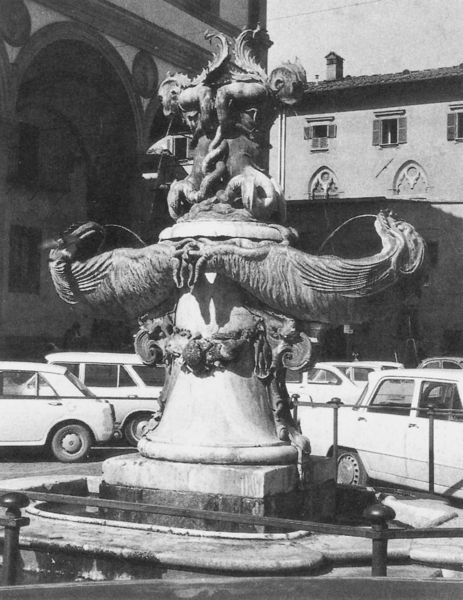
Titel: Brunnen auf der Piazza Santissima Annunziata
Künstler: Pietro Tacca
Standort: Florenz, Piazza Santissima Annunziata (EU - I - Toskana)
Schlagwörter: wasser, stein, brunnen, fensterläden, bassin, springbrunnen, italien, ornamente, geländer, foto, loggia, girlanden, rundbögen, florenz, ungeheuer, wasserspeier, autos, photografie, findelhaus, grotesken, annunziata, santissima annunziata, brunnelleschi, wassrspeier